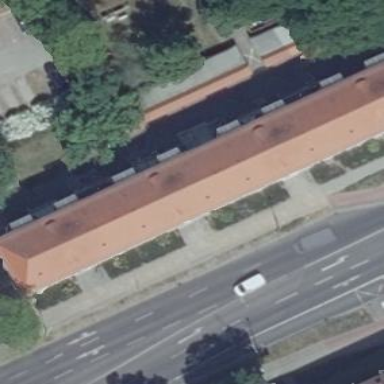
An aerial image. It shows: Gabled roof apartment building with roof tiles in wheat color.